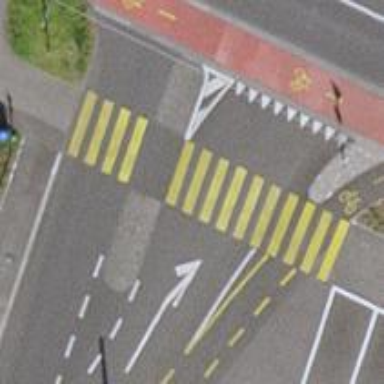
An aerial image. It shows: Uncontrolled crossing with pedestrian island.